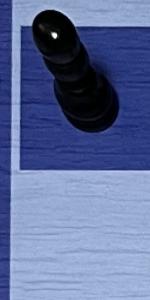
Label: Empty